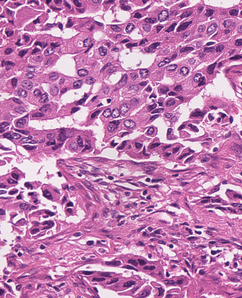
Tumor epithelial tissue: yes
Tumor-associated stroma tissue: yes
Normal tissue: no